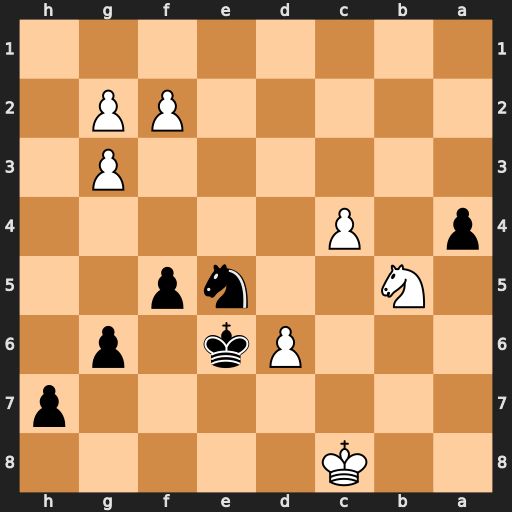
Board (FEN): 2K5/7p/3Pk1p1/1N2np2/p1P5/6P1/5PP1/8
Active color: b
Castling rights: -
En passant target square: -
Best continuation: Nxc4 d7 Nb6+ Kb7 Nxd7